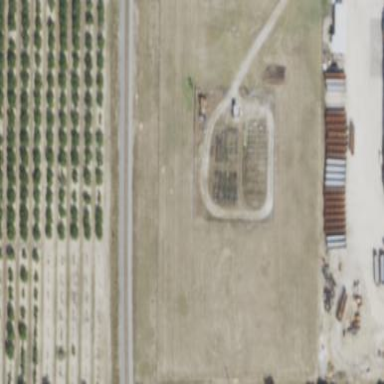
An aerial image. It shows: Plant nursery with trees.